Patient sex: M
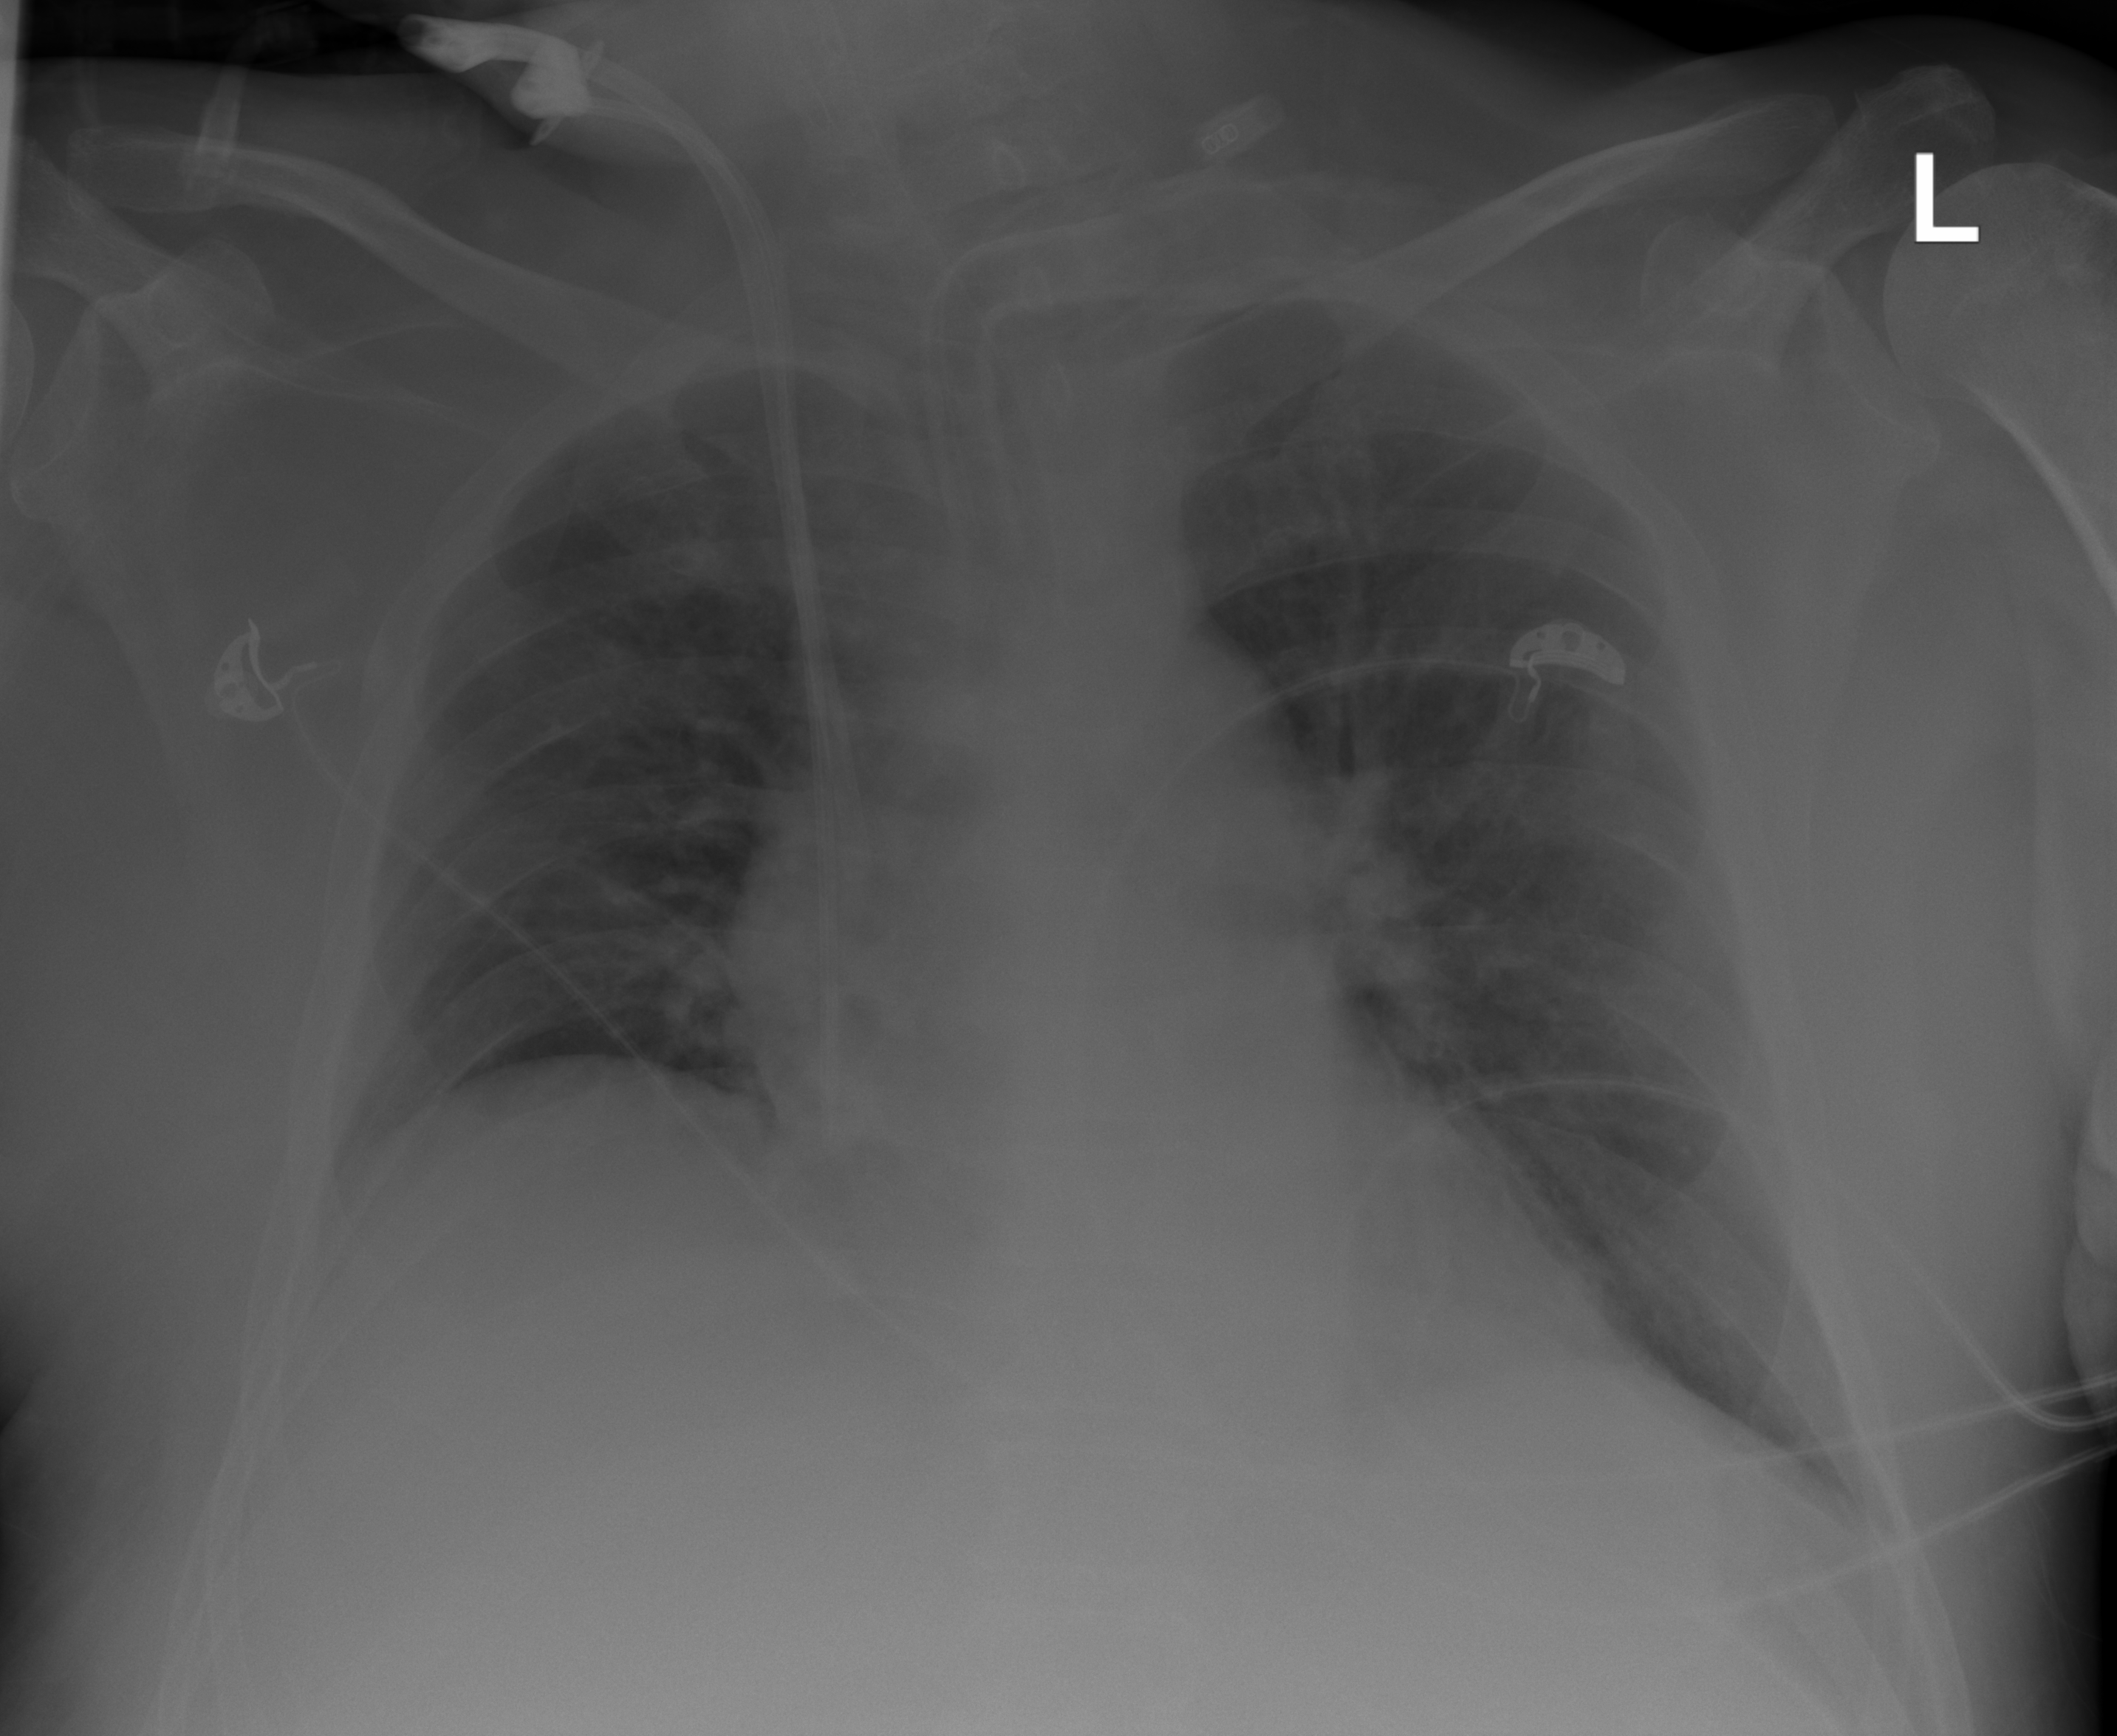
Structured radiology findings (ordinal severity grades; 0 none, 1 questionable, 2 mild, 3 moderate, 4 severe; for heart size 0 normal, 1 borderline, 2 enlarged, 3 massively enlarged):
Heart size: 1
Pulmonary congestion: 2
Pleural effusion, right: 2
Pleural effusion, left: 1
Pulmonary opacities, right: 2
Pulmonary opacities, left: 2
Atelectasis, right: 1
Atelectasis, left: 1